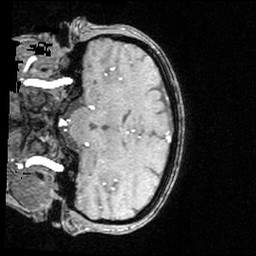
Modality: angio
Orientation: coronal
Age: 31
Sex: female
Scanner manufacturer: siemens
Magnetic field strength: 3 T
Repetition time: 0.025 s
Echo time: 0.00334 s